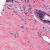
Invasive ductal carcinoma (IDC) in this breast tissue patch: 0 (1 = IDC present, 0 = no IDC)